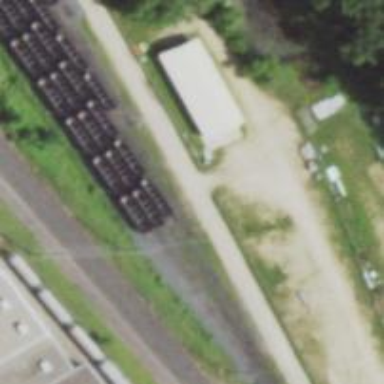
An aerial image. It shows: Rail spur service.